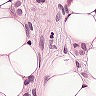
Metastatic tissue present: yes